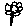
Label: flower